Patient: sex F, age 68
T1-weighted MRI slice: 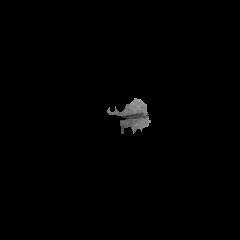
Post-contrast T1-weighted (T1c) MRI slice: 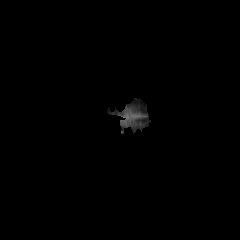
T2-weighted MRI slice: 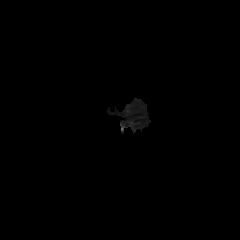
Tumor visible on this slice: no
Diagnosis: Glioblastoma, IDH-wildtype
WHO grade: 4